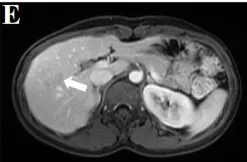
MRI plain scan, DWI, and enhanced image of the hepatic PEComa are presented. Subsequently, in the portal vein phase.
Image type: radiology (mri)